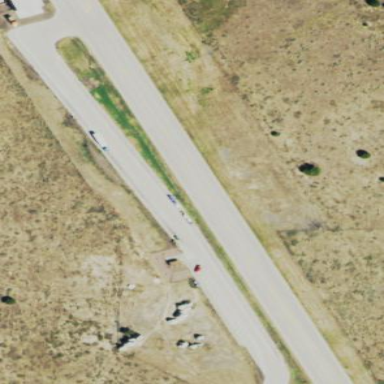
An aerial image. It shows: Rest area along the road.